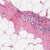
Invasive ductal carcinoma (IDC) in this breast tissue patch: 0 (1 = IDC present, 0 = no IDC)